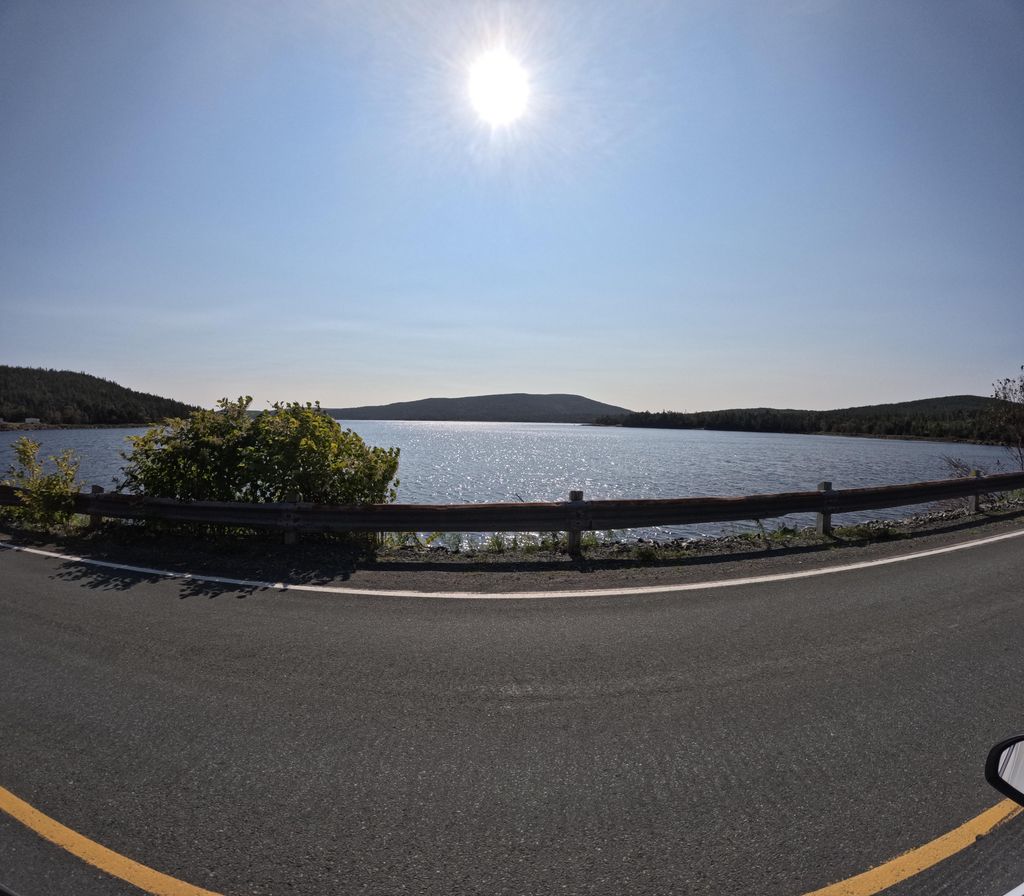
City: st_johns